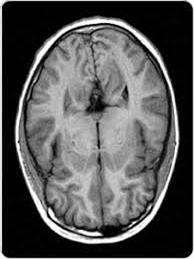
Label: notumor